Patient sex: M
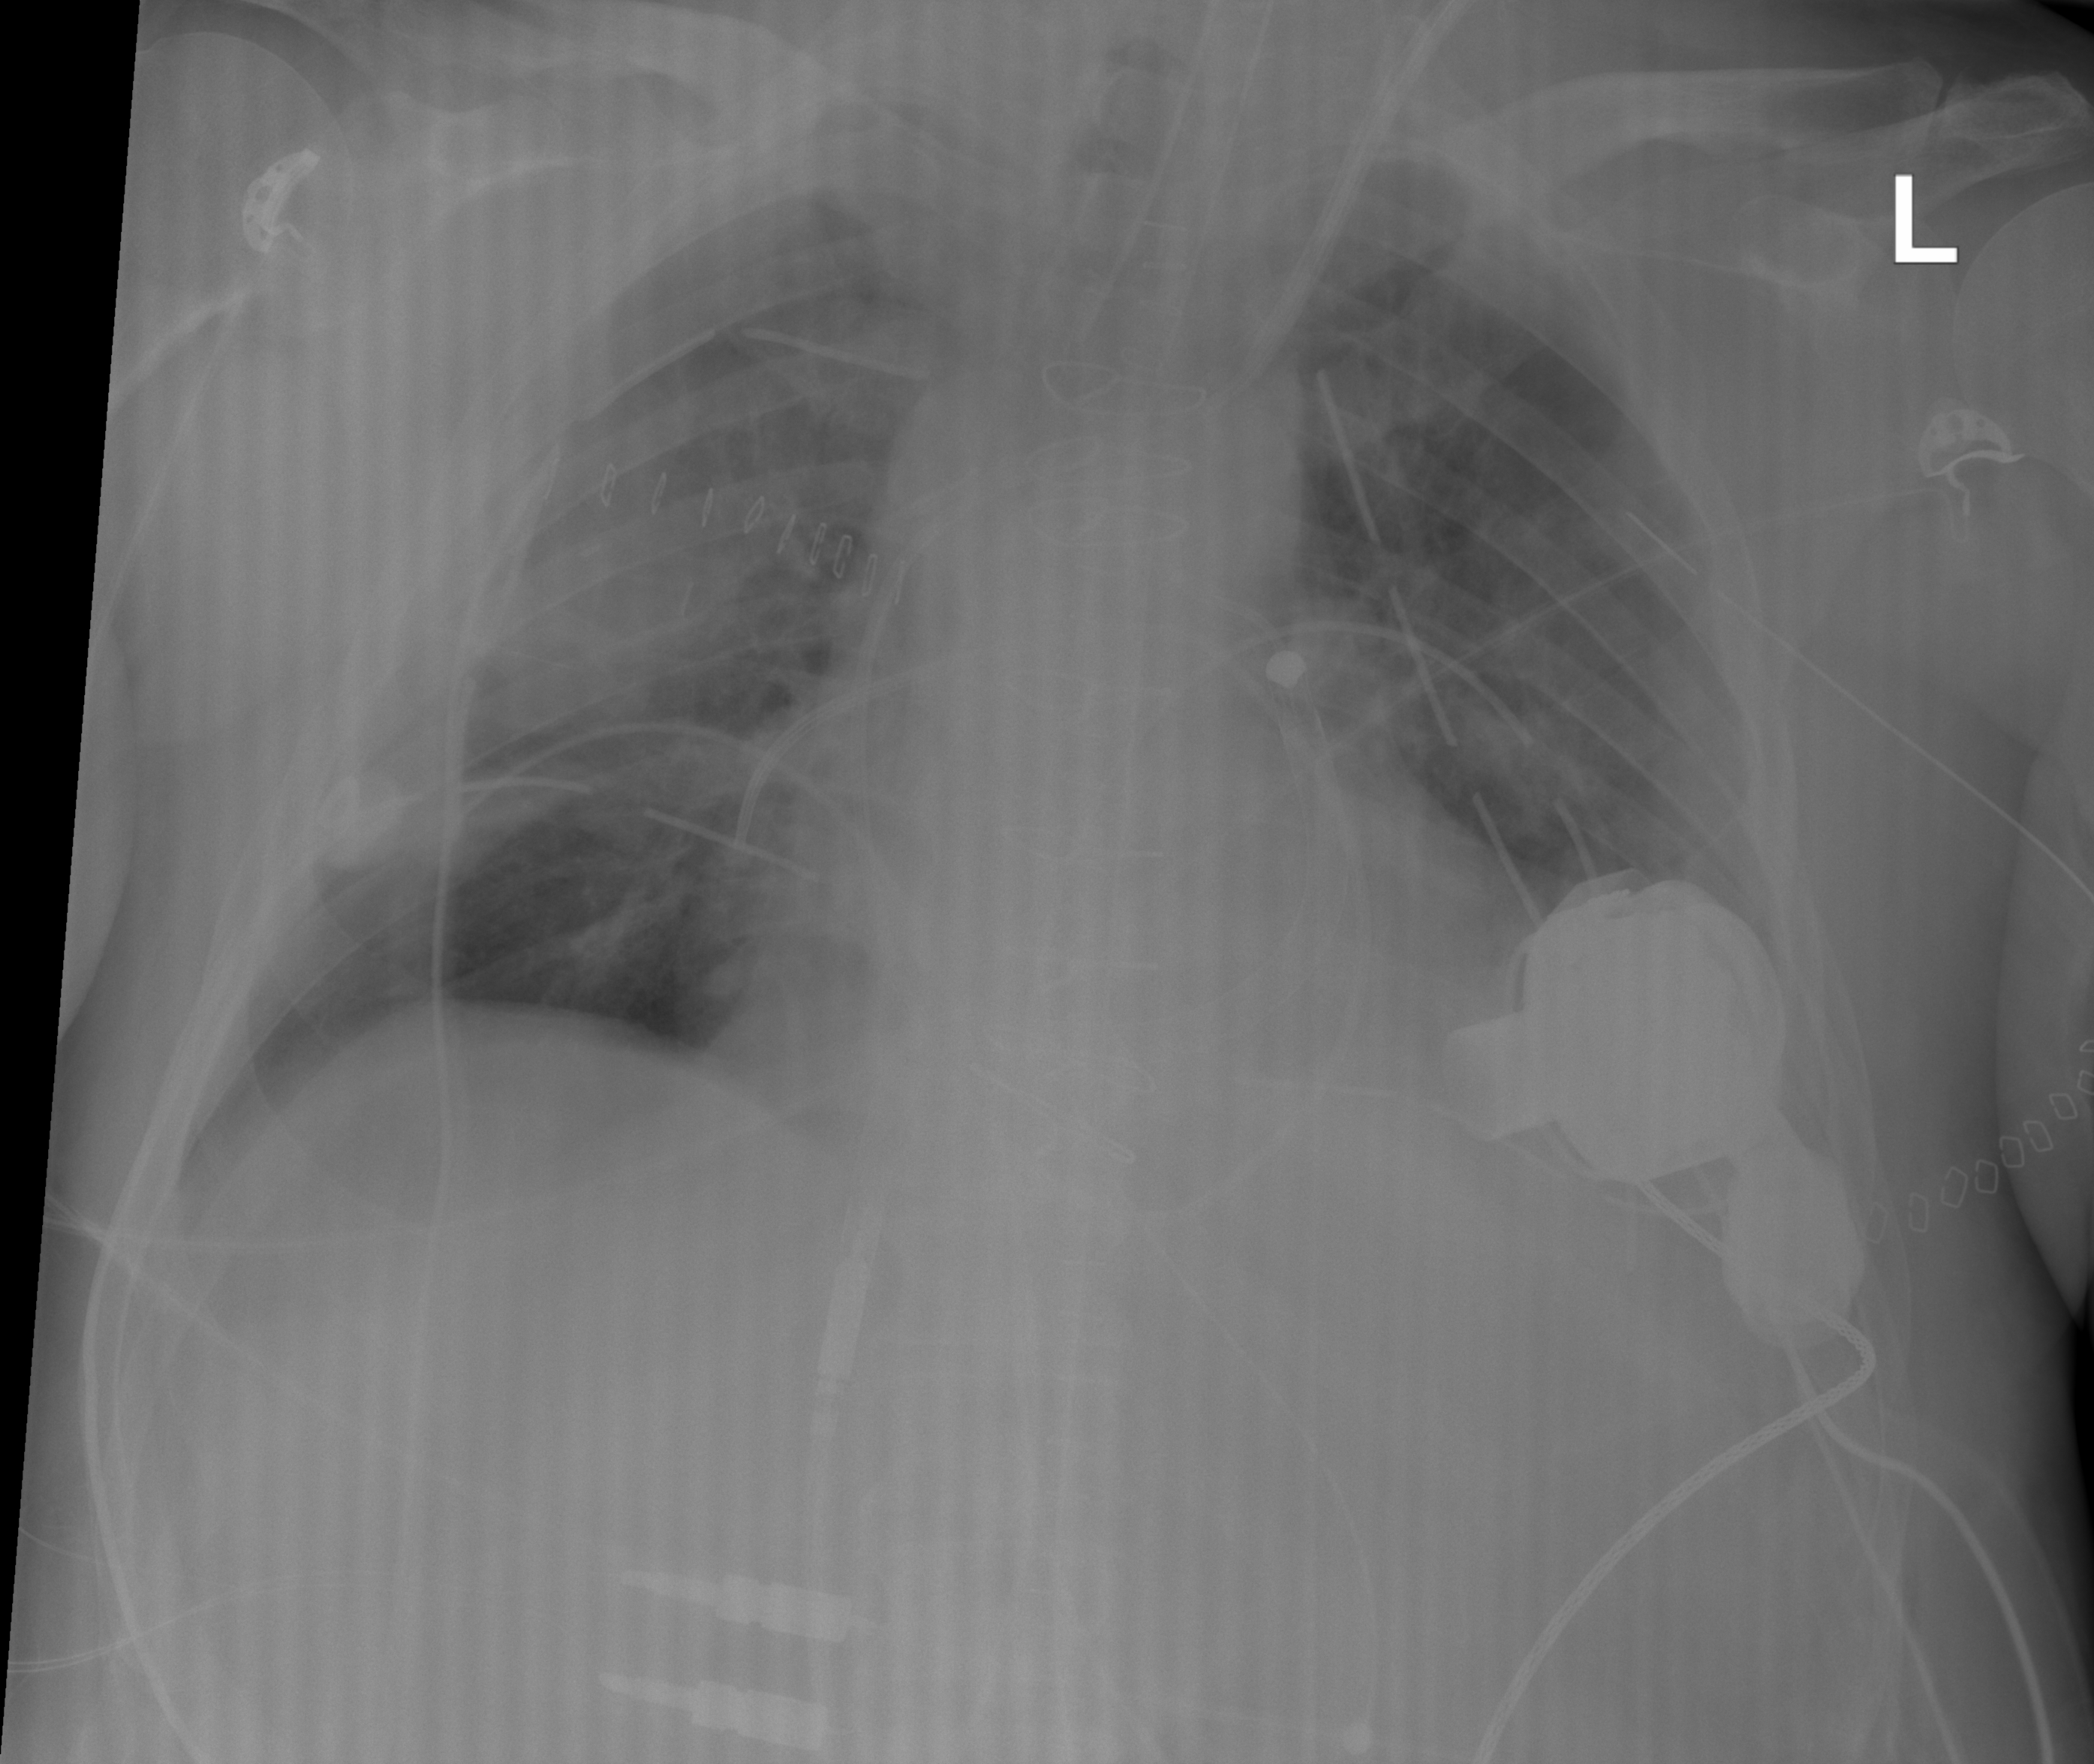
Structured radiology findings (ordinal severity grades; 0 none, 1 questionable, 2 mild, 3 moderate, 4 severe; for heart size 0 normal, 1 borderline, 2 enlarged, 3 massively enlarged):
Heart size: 2
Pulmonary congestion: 0
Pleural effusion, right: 0
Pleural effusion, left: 0
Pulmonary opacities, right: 2
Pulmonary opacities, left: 0
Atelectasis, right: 2
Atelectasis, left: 2